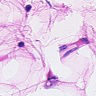
Metastatic tissue present: no